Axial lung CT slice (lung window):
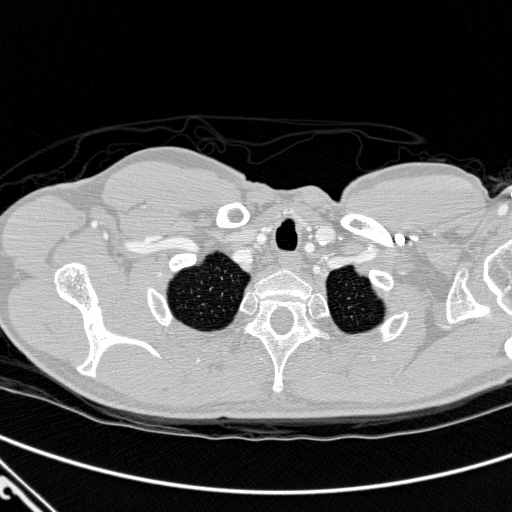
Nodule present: no